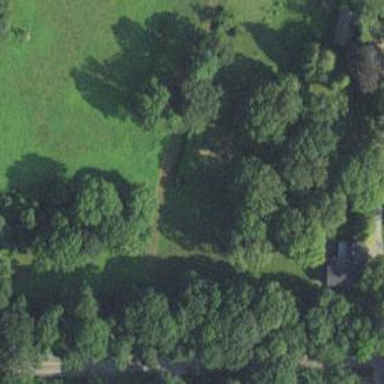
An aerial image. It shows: Mixed woodland area with various types of leaves.